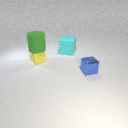
small yellow rubber cube below large green rubber cylinder